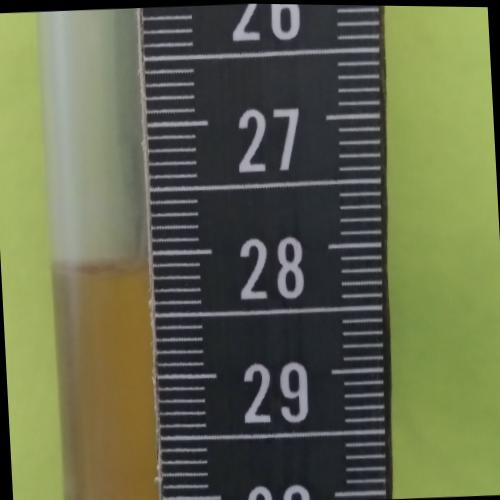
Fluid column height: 28.1 cm